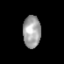
Tissue: prostate
Cell type: Epithelial cells
Senescence score: 0.3375
Nuclear area (px): 567
Mean DAPI intensity: 159.116